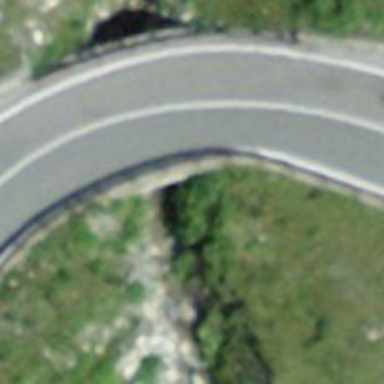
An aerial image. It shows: There is tunnel.